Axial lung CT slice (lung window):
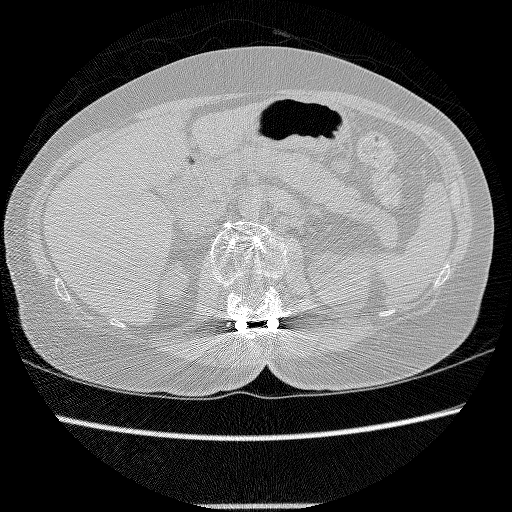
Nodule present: no